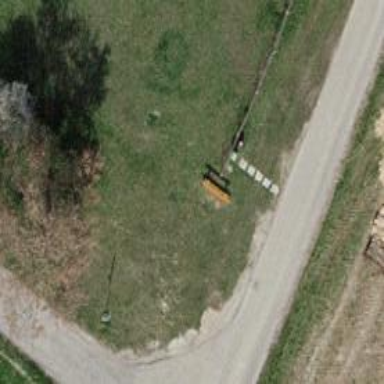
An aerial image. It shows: Bench for seating.